Question: What I want is to send snmp traps just as the way that one of our network equipment do. The trap contains a name-value of DataTime and it's something like HEX String.
'''
e.g. 1.3.6.1.4.1.193.82.1.8.1.4.0 : 07:de:07:10:0a:0c:1e:00:2b:08:00
'''
When I use 'snmptrap' command of the 'net-snmp' to send the trap, our Trap decoder can successfully parse the hex string to 'dateandtime' format('YYYY-MM-HH hh:mm:ss') just like that it got a real trap from our Network equipment.
The command I use is like this:
'''
sudo /usr/local/net-snmp/bin/snmptrap -v 2c -c LI_OSS 10.184.74.66:162 "" 1.3.6.1.4.1.193.82.2.0.1 1.3.6.1.4.1.193.82.1.8.1.4.0 x "07de07100a0c1e002b0800"
'''
'x' means that the string "'07de07100a0c1e002b0800'" is some kind of hex format.
When I try to use pysnmp to send complete the same task, our Trap decoder program do have received the trap but fail to parse the dateandtime.
Here is the code that I use to send the trap, it's the official example of pysnmp, <URL>.
I only modified the host and below part:
'''
ntfOrg.sendNotification(
snmpEngine,
# Notification targets
'my-notification',
# Trap OID (SNMPv2-MIB::coldStart)
(1,3,6,1,4,1,193,82,2,0,1),
# ( (oid, value), ... )
(
('1.3.6.1.4.1.193.82.1.8.1.4.0', rfc1902.OctetString('07de07100a0c1e002b0800'))
)
)
'''
In order to figure out the differences, I captured the packages of sending traps that using 'snmptrap' and 'pysnmp' using WireShark, and here are the differences. Note that I am not using the same TRAP OID, but the phenomenon remain the same.
The first picture is that using snmptrap to send the trap, the other one is when using pysnmp.
The Octet Strings are just different.
Is anyone know why this happened? And how can I make it work to use pysnmp to send the trap in my situation? Thanks a lot in advance!

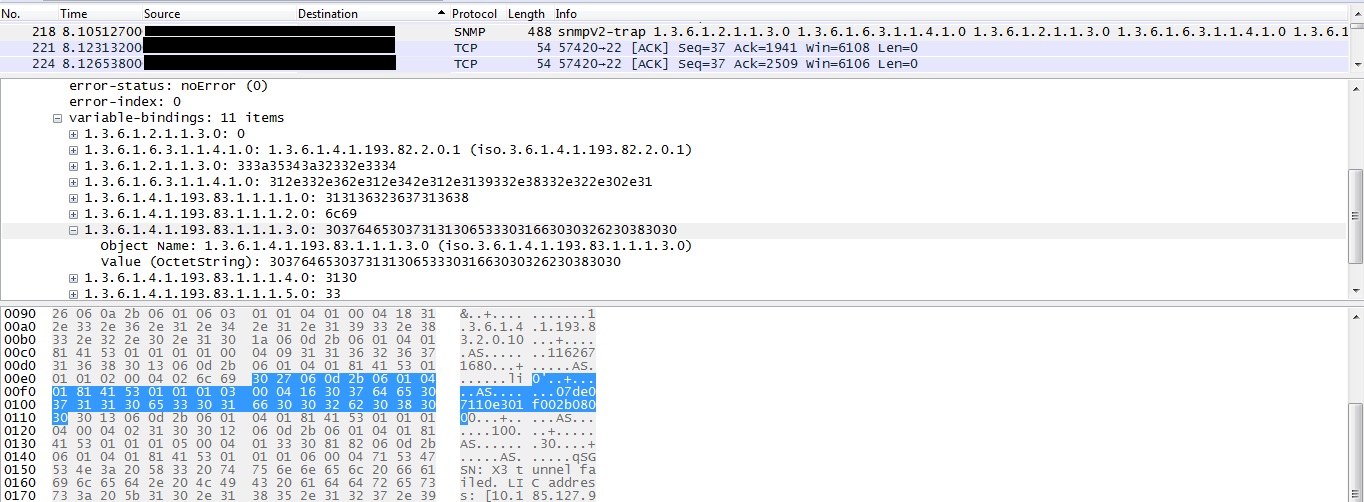
Answer: You passed an ASCII string as OctetString() object initialiser. You should indicate to OctetString constructor that your initialiser is to be interpreted as a hex string. This can be done with the hexValue keyword parameter. Consider:
'''
>>> str(univ.OctetString('07de07100a0c1e002b0800'))
'07de07100a0c1e002b0800'
>>> str(univ.OctetString(hexValue='07de07100a0c1e002b0800'))
'Th
+'
'''